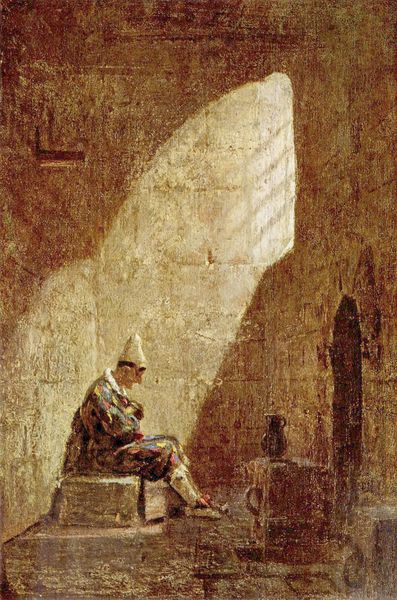
Titel: Aschermittwoch
Künstler: Carl Spitzweg
Standort: Stuttgart
Institution: Staatsgalerie
Schlagwörter: blau, dunkel, gemälde, mann, schatten, wasser, weiß, gelb, ocker, sand, sitzen, braun, bunt, fenster, grau, hell, hut, licht, nase, ohr, profil, raum, schwarz, tür, zimmer, gebäude, rot, beige, karo, anzug, mütze, wand, kragen, mensch, stein, steine, trauer, innenraum, einsamkeit, einsam, gitter, sonne, gewand, interieur, kostüm, sitzend, innen, traurig, turm, henkel, kanne, krug, vase, kopfbedeckung, sitz, bogen, schuhe, leer, sonnenlicht, mauer, steinmauer, türe, rundbogen, romantik, durchgang, kammer, lichteinfall, podest, allein, geschlossen, hoch, tor, wände, griff, eingang, eng, fugen, innenhof, ruine, truhe, gefäß, narr, mauerwerk, clown, gefangen, kiste, schuh, kerzenhalter, gefängnis, kerker, zelle, quader, sandstein, mauern, gitterfenster, karg, brauntöne, sonnenschein, alleine, tur, gefangener, sitzender, hänkel, lichtschein, harlekin, koffer, wasserkrug, oberlicht, knast, spitzer hut, pierrot, spitzhut, kummer, pirot, kaspar, verlies, naar, pritsche, halekin, haft, arrest, wasserkaraffe, bekümmert, bajazzo, kanne#zelle, kraraffe, gemälde gefangener